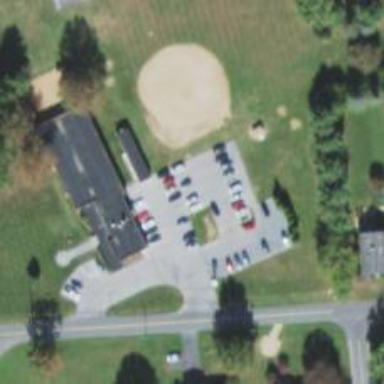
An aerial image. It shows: School.